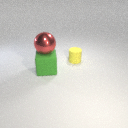
large red metal sphere above large green rubber cube